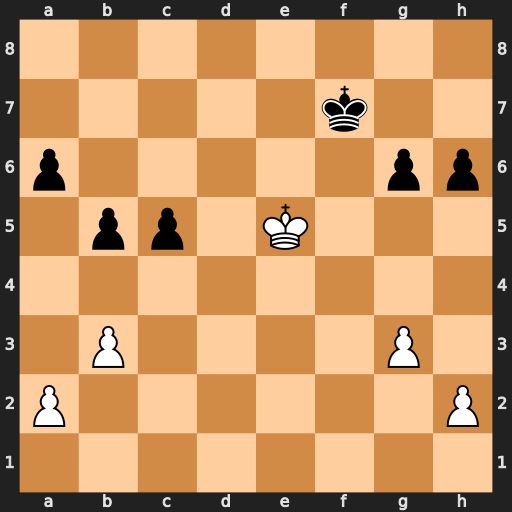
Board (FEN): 8/5k2/p5pp/1pp1K3/8/1P4P1/P6P/8
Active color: w
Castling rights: -
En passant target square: -
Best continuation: Kd5 c4 bxc4 bxc4 Kxc4